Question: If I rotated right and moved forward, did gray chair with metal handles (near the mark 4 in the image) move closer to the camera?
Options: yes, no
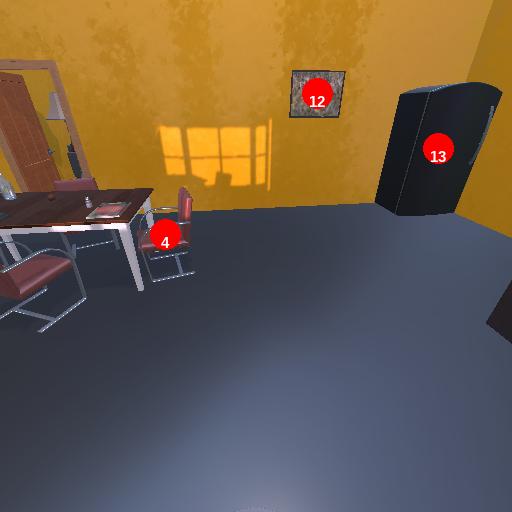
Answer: yes